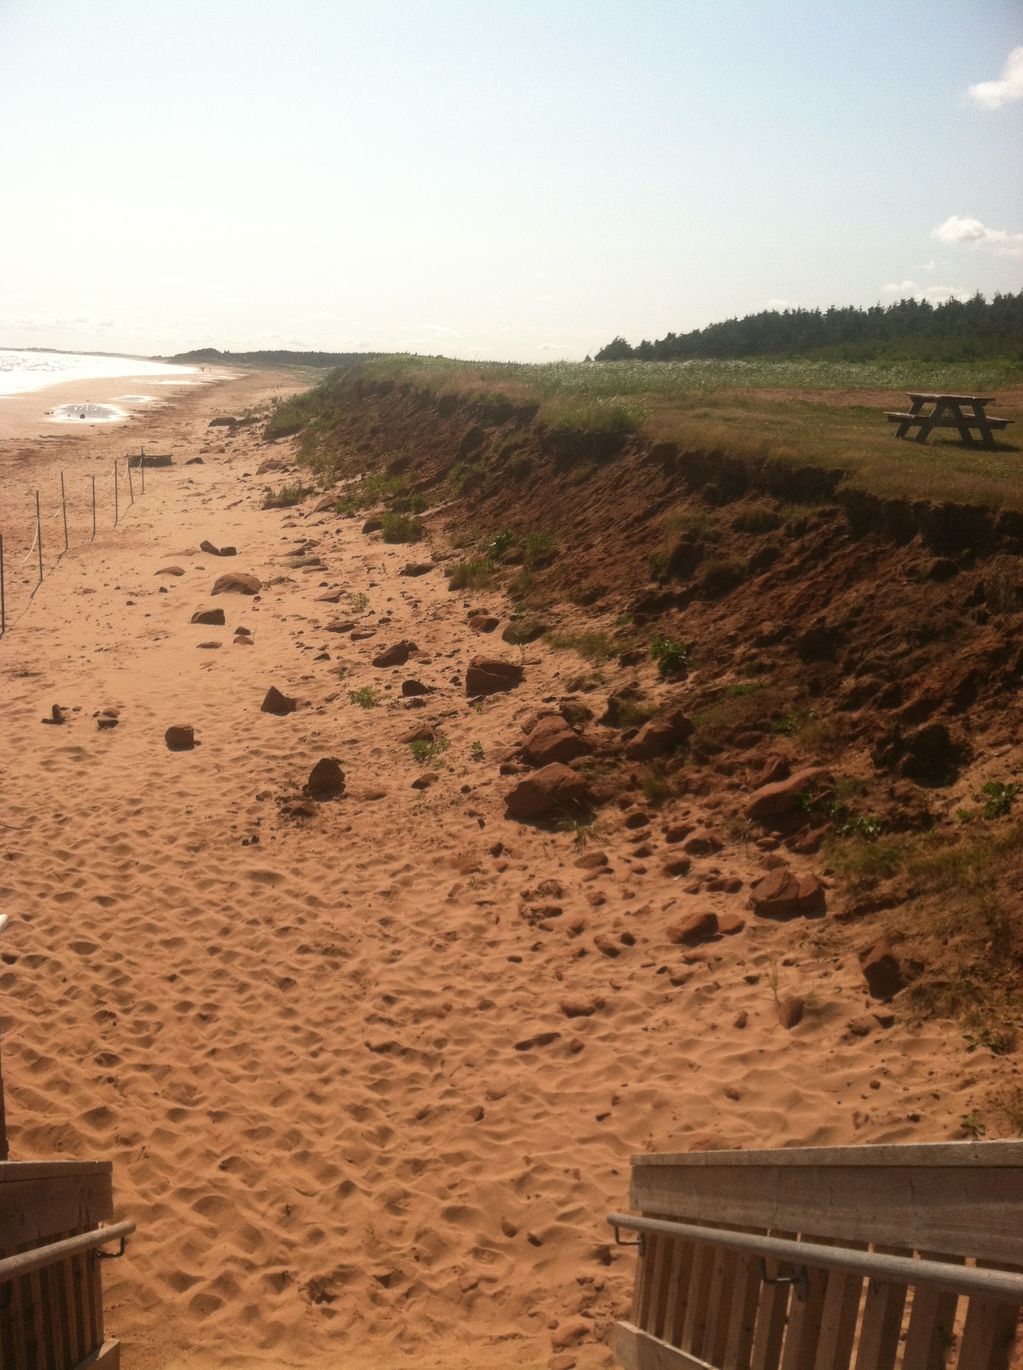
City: charlottetown